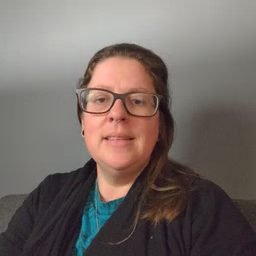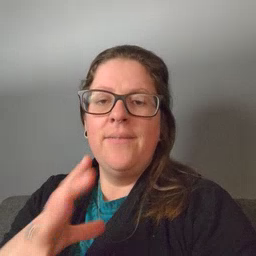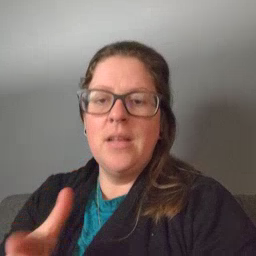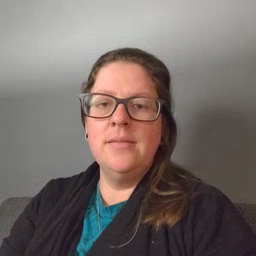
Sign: fine